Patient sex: F
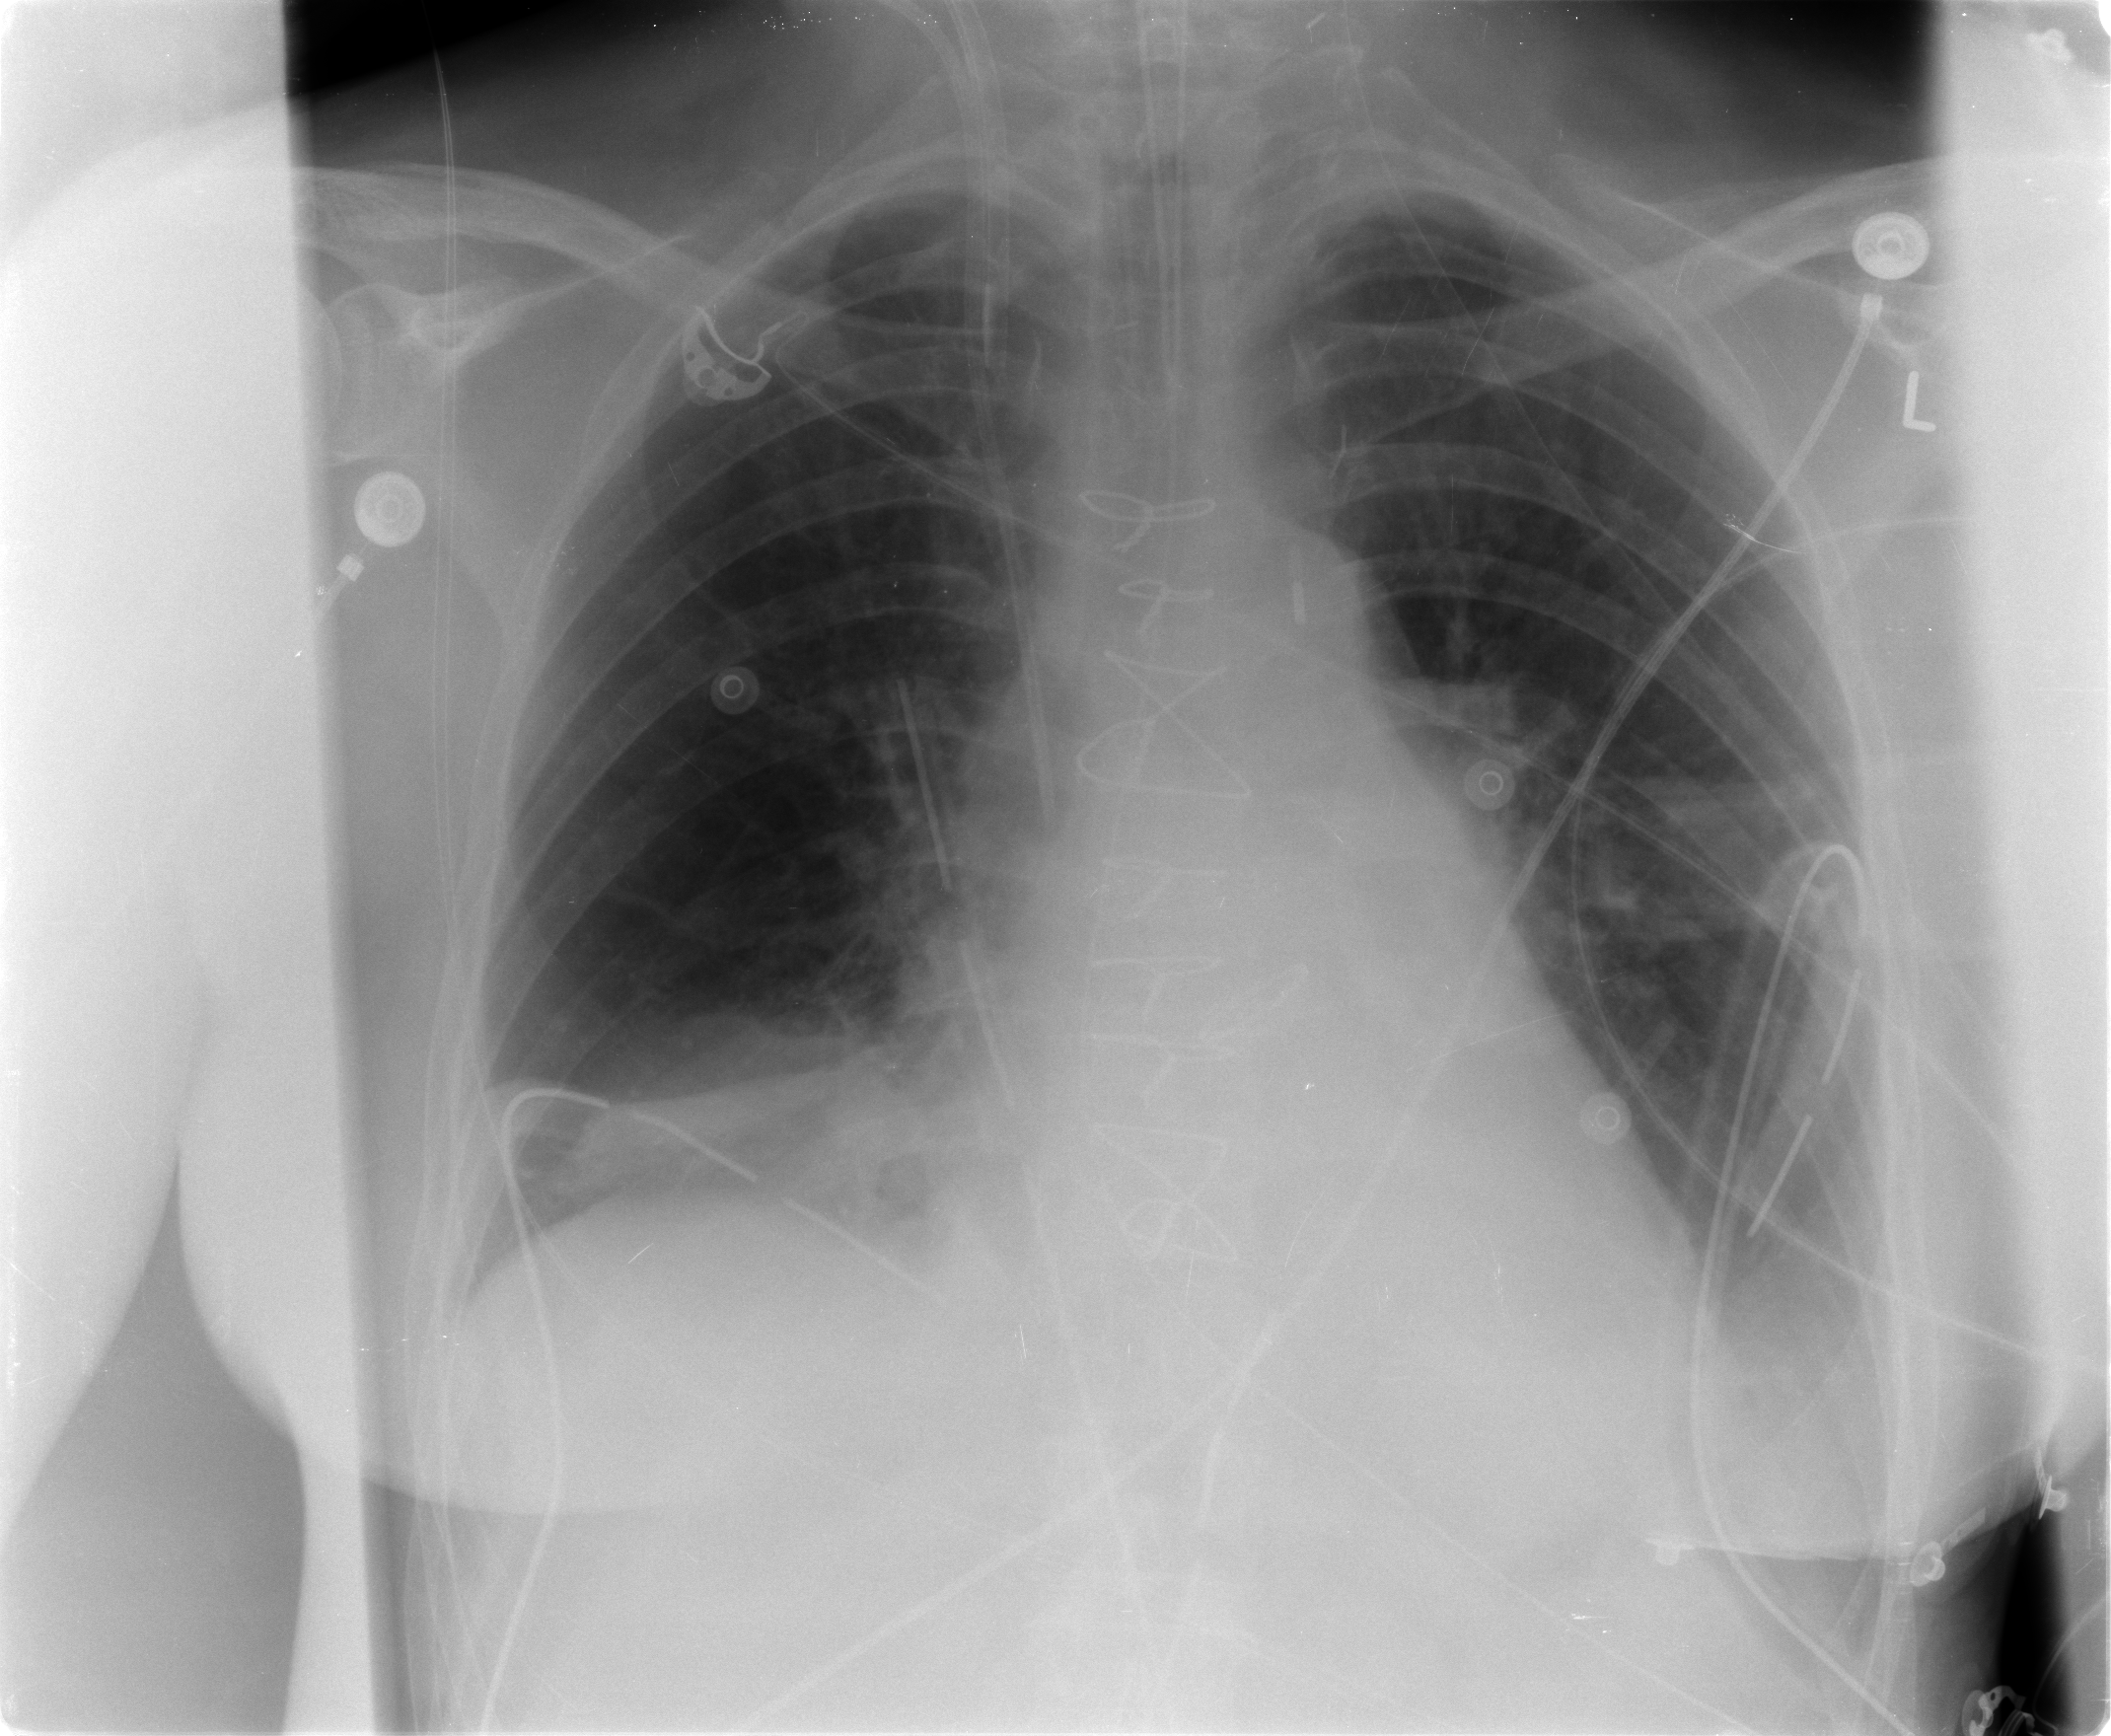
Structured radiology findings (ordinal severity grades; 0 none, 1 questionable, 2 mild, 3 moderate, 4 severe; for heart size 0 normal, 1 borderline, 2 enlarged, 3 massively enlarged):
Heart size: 1
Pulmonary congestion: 1
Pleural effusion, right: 0
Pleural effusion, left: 1
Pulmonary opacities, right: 0
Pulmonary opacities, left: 0
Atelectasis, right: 2
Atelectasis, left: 1